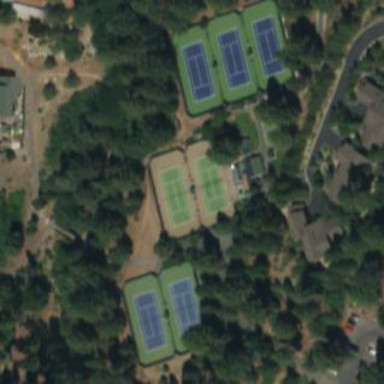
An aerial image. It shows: Tennis court on pitch designated for leisure land.